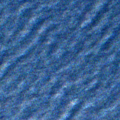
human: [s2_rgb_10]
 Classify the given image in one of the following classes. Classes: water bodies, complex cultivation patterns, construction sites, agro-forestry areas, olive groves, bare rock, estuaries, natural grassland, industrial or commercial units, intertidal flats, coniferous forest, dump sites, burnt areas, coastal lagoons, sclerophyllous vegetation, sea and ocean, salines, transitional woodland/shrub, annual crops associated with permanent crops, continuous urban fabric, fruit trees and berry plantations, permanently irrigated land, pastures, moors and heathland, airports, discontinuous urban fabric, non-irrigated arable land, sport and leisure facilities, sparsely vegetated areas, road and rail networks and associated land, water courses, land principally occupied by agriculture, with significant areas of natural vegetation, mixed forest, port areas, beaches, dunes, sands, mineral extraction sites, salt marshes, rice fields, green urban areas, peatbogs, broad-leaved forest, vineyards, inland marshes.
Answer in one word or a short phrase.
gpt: sea and ocean